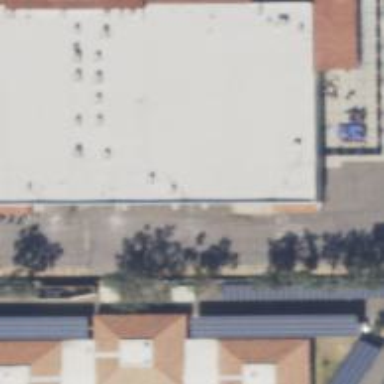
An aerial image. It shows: Supermarket building.